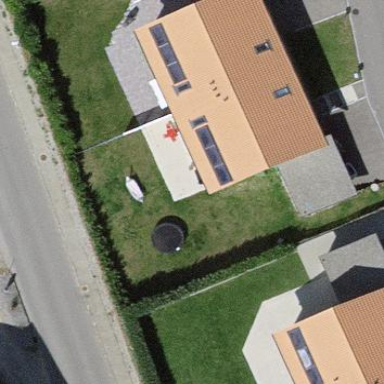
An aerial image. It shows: Gabled roof on residential building.